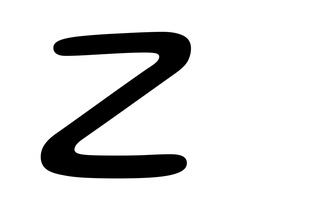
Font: Gluten_Light